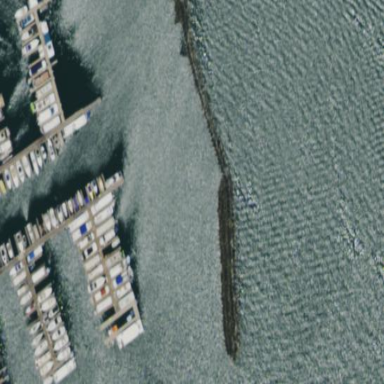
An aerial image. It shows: Breakwater structure.